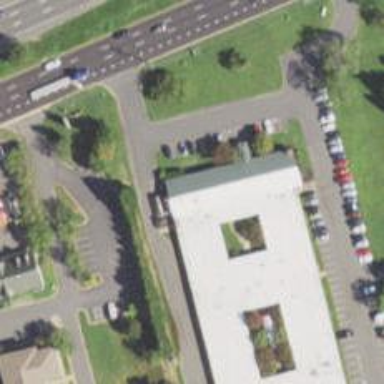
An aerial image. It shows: Nursing home.